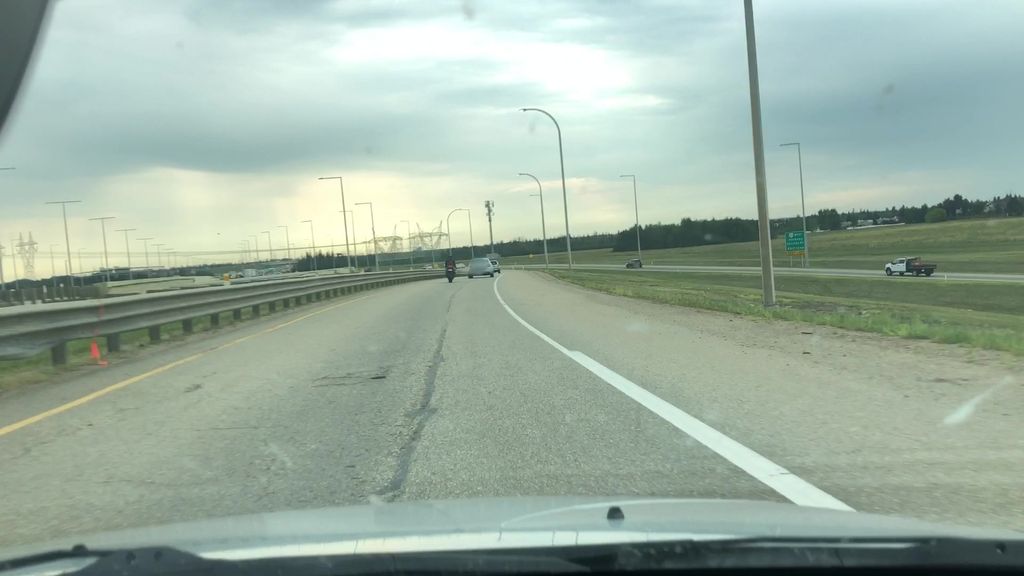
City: edmonton